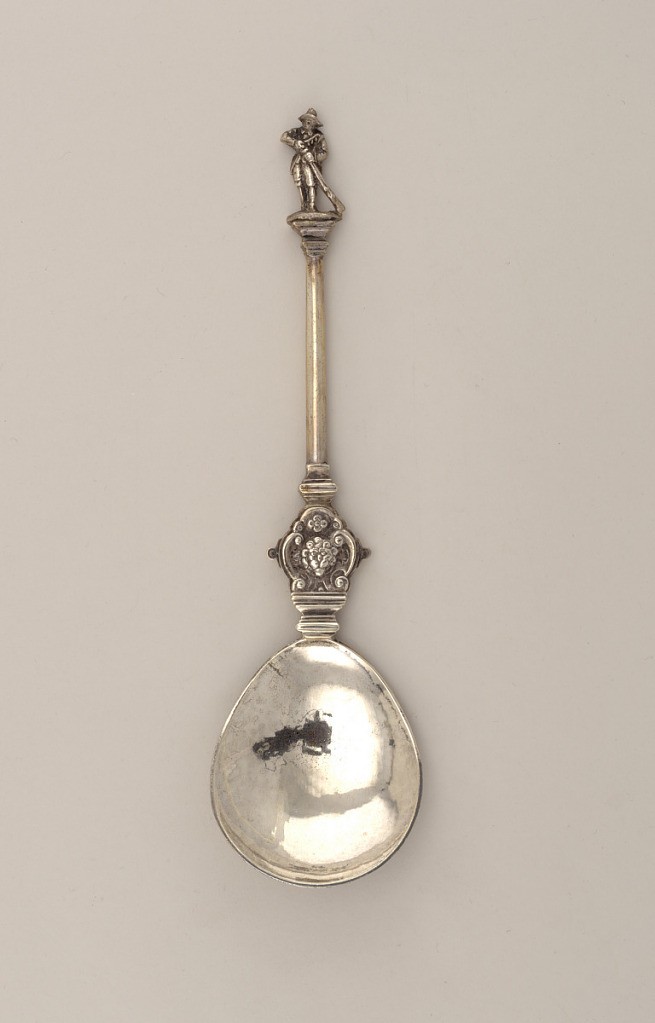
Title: spoon
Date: ca. 1600–1700
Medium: silver
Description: Large fig-shaped spoon-bowl. Flat flaring neck, on front scrolled decoration with lion's head in the centre, long plain neck, round in section. On top of handle a soldier standing on a pedestal holding a rifle.